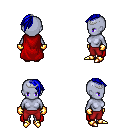
a pixel art fantasy rpg character, female body template, dark elf, purple skin, red cape, red pants, blue long mohawk hairstyle, silver tiara, gold gloves, gold boots, four views (front, back, left, right), 2x2 character sprite sheet, small pixel art, hard edges, no anti-aliasing